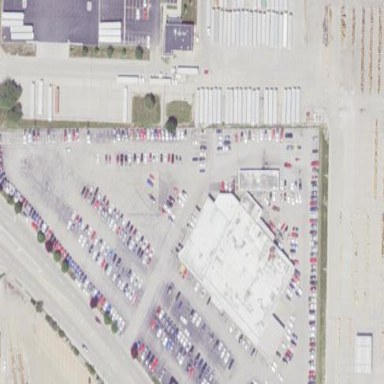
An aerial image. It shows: Car shop.